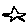
Label: star